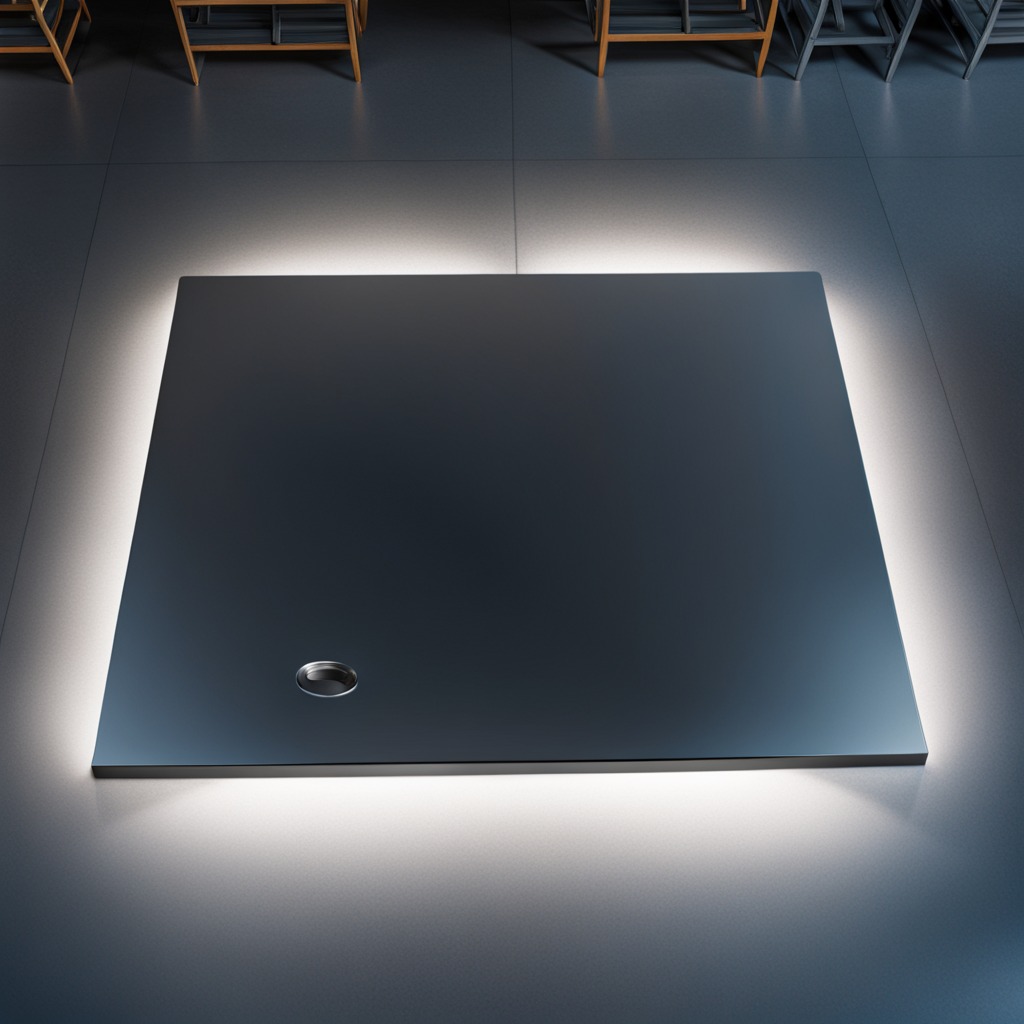
A flat metal washer is lying on the clean empty table in a basement in the evening.